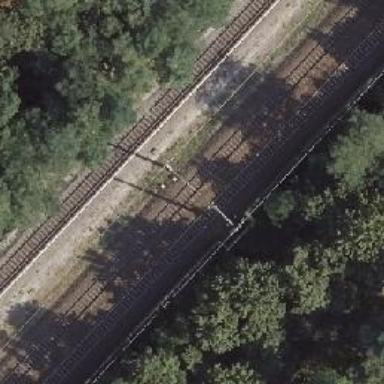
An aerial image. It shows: Railway signal.